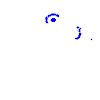
Particle: pion